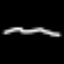
Label: squiggle